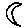
Label: moon